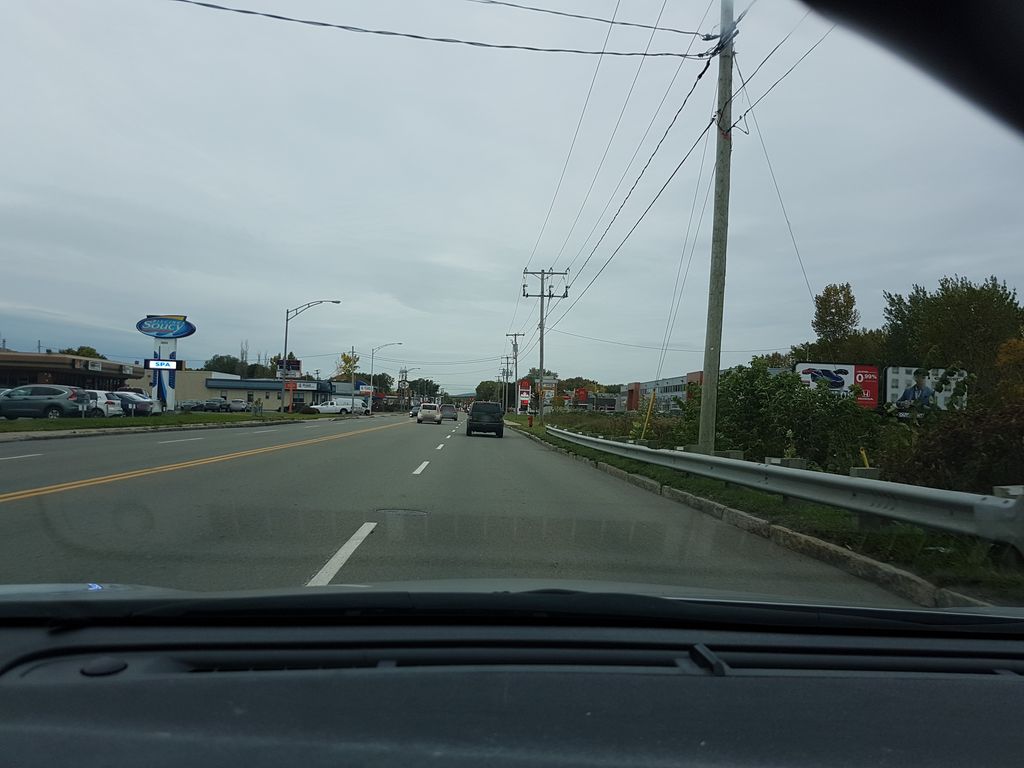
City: quebec_city